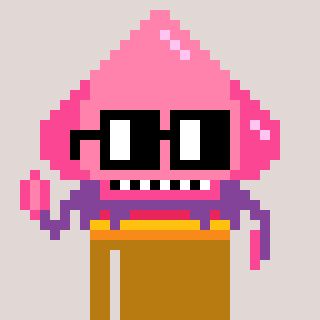
a pixel art character with square black glasses, a squid-shaped head and a gold-colored body on a warm background